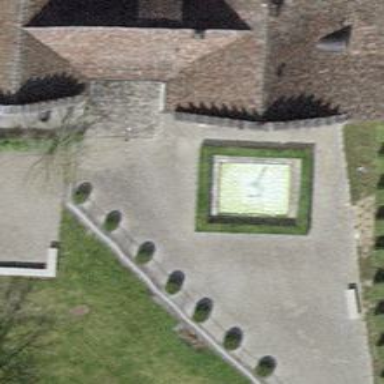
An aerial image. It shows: Beautiful fountain.